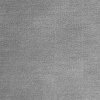
Atmospheric dust classification: dusty